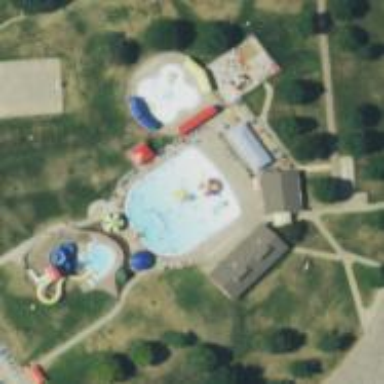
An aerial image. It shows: Water park.